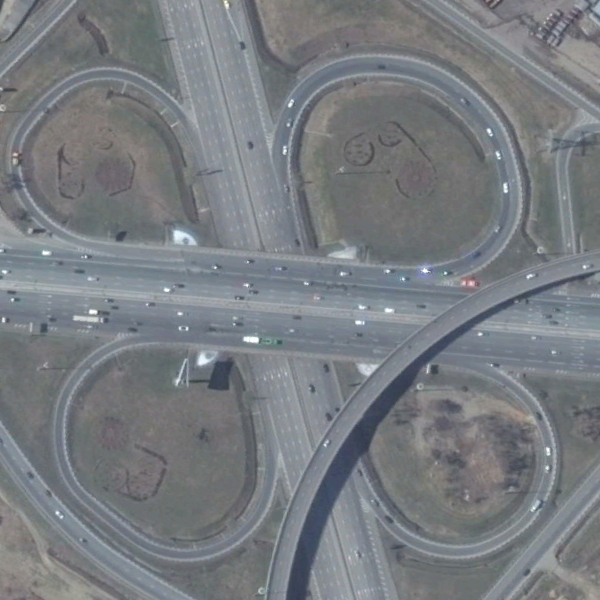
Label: Viaduct